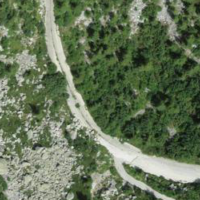
EUNIS habitat code: 31
Species observed at this site:
Cicerbita alpina